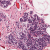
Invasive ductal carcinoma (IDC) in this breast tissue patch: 0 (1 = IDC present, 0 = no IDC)